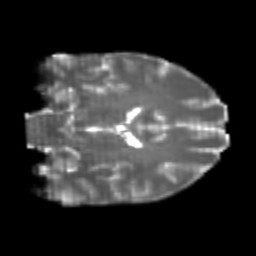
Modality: T2w
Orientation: coronal
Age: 20
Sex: male
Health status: healthy
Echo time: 0.074 s